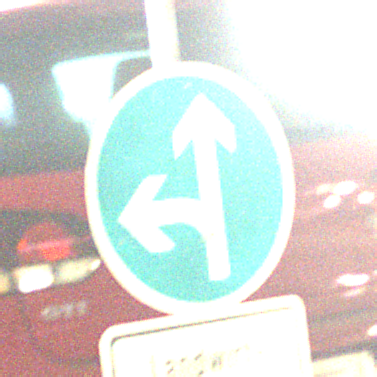
Verkehrszeichen: VorgeschriebeneFahrtrichtungGeradeausOderLinks
Zusatzzeichen unten: BesondereFahrzeugeUndTransportgueter6
Umgebung: Indoor, Special
Tageszeit: NotSpecified
Wetter: NotSpecified
Licht: Artificial
Jahreszeit: NotSpecified
Kontrast: HighContrast